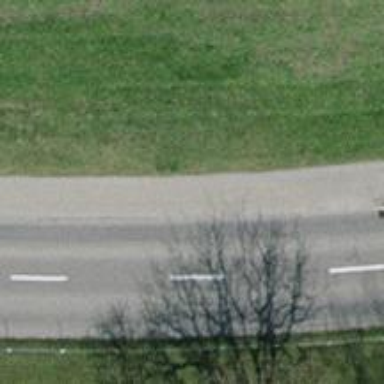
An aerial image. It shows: Cycleway.